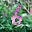
Label: 6